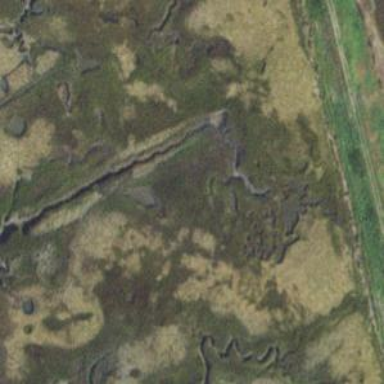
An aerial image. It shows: Ditch filled with water.